Question: How I can create something like this:

Because 'UIActionSheet' has only text
'''
- (NSInteger)addButtonWithTitle:(NSString *)title;
'''
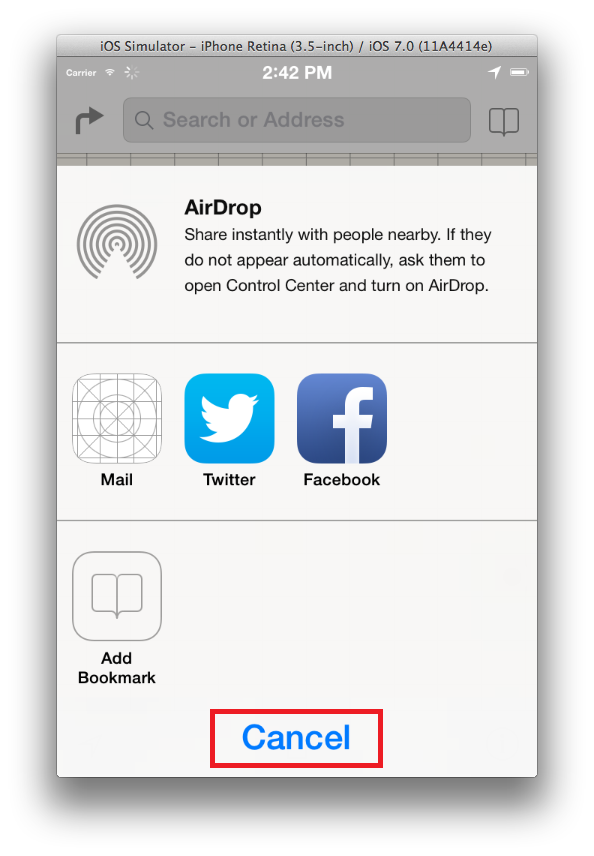
Answer: You need to use a UIActivityViewController
<URL>
If you require more than what it provides, you'll need to create your own UIView